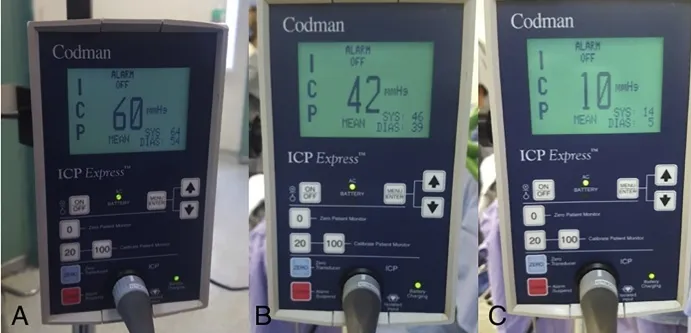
Codman ICP monitor showing pre, trans and postsurgical intracranial pressure.
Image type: radiology (ct)